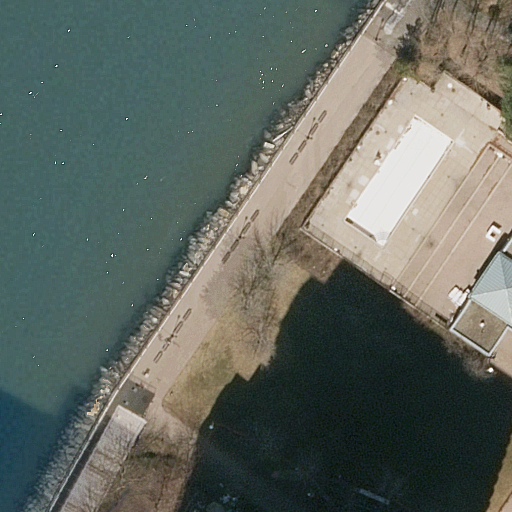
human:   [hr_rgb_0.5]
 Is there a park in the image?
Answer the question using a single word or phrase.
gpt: yes

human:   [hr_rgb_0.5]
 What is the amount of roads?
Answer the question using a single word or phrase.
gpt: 2

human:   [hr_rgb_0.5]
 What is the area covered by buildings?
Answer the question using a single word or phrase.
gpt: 148m2

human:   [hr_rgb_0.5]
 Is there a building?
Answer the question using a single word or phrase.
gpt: yes

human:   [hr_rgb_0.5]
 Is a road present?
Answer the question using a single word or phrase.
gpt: yes

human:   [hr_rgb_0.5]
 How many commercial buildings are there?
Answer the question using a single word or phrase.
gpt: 0

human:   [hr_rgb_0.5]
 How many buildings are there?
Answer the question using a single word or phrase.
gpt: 1

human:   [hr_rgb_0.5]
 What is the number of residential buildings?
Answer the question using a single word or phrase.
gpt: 1

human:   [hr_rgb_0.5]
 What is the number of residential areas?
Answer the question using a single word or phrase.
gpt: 1

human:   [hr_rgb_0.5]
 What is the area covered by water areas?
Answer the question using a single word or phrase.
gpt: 4535m2

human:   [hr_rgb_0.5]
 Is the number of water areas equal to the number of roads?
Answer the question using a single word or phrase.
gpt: yes

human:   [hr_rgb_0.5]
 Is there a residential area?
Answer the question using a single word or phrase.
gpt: yes

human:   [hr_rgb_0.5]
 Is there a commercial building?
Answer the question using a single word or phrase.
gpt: no

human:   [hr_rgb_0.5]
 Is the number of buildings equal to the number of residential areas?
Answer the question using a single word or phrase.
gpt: yes

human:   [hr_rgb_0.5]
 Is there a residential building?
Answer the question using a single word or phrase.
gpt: yes

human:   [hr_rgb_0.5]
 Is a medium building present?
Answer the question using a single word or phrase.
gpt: yes

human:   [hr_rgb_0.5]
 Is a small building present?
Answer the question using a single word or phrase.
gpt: no

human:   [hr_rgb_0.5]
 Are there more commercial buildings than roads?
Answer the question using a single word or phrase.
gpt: no

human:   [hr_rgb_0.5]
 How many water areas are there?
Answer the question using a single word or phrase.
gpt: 2

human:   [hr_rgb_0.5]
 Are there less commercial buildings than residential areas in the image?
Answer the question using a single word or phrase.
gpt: yes

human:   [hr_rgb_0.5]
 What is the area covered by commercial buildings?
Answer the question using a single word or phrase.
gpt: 0m2

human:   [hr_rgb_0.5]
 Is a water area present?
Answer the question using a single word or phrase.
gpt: yes

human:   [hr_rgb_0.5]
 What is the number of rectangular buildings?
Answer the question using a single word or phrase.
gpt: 0

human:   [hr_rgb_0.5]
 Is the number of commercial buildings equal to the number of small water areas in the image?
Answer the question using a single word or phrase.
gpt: yes

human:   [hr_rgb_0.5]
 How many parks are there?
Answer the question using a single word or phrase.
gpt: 1

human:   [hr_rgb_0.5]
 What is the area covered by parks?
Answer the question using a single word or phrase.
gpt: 237m2

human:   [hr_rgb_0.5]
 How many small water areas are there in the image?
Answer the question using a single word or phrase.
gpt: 0

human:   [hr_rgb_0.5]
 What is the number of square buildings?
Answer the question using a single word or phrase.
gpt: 0

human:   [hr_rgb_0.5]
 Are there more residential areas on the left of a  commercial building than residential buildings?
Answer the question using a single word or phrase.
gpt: no

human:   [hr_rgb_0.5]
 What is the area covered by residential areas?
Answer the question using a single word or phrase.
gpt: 6655m2

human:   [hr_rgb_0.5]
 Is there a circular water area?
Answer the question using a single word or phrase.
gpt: no

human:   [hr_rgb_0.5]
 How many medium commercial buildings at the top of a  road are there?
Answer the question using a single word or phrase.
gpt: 0

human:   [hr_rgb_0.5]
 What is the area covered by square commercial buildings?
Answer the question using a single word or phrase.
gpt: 0m2

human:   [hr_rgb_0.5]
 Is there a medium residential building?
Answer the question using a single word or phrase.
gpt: yes

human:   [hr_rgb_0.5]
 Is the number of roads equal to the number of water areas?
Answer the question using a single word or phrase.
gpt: yes

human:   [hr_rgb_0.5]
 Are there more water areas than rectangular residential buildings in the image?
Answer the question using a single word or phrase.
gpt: yes

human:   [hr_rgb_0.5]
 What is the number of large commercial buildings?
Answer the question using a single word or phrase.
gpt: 0

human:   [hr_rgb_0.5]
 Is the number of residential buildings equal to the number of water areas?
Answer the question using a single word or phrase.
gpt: no

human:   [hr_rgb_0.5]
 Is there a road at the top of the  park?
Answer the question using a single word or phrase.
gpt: yes

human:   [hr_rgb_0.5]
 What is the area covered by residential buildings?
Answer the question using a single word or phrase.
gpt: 148m2

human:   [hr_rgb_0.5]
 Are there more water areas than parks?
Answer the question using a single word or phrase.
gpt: yes

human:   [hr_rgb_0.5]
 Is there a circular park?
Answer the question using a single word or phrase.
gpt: no

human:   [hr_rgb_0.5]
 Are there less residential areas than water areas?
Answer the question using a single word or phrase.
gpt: yes

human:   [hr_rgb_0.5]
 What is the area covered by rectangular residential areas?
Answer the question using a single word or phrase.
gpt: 0m2

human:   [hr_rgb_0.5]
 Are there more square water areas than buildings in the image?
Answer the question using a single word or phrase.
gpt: no

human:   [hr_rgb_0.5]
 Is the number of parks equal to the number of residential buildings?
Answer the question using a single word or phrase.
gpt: yes

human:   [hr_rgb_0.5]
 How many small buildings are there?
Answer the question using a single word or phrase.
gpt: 0

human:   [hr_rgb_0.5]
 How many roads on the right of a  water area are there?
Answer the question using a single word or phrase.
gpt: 0

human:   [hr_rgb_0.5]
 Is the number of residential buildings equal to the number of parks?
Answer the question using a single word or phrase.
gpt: yes

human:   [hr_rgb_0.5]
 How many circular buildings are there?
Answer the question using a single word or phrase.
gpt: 0

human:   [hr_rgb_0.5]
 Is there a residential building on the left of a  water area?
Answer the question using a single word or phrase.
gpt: no

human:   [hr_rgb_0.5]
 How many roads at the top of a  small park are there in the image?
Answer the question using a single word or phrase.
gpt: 0

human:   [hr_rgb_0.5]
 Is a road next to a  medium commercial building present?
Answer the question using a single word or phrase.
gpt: no

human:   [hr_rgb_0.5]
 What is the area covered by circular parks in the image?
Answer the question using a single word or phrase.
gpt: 0m2

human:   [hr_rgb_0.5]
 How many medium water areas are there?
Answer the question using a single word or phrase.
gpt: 1

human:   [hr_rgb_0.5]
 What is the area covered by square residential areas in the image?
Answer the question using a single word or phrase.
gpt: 0m2

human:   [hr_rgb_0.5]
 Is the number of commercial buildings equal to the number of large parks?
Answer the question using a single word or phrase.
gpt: yes

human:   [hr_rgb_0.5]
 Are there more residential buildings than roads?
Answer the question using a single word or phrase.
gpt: no

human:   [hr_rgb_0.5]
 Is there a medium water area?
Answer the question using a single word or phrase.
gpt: yes

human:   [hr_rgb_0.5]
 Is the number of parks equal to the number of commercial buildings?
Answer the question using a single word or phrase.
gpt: no

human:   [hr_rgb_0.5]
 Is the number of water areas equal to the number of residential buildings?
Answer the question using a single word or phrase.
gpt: no

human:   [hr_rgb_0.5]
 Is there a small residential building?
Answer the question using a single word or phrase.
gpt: no

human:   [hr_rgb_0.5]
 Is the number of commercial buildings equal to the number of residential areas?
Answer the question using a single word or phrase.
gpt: no

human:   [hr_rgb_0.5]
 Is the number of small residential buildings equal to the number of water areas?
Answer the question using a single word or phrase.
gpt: no